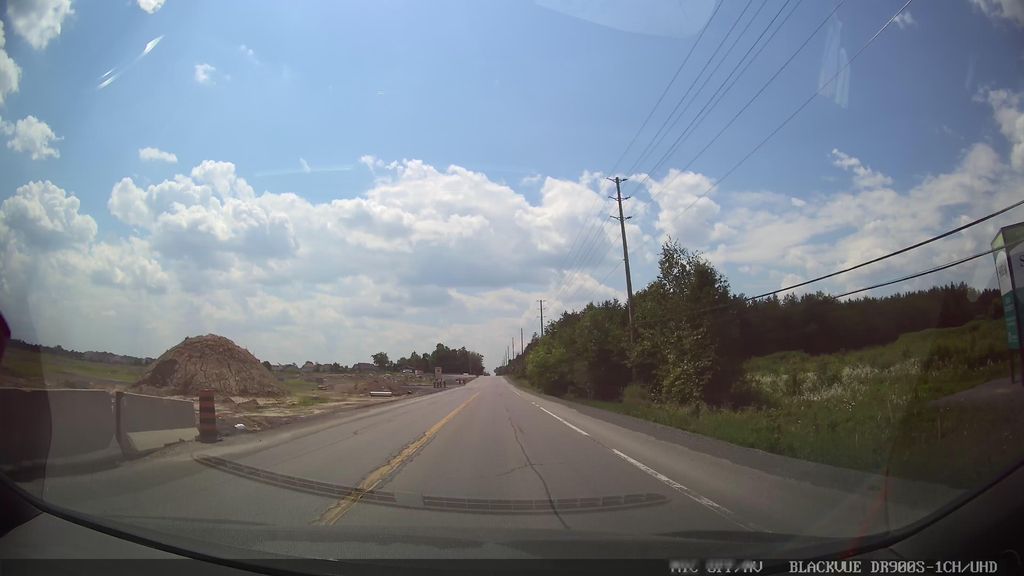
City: ottawa-gatineau